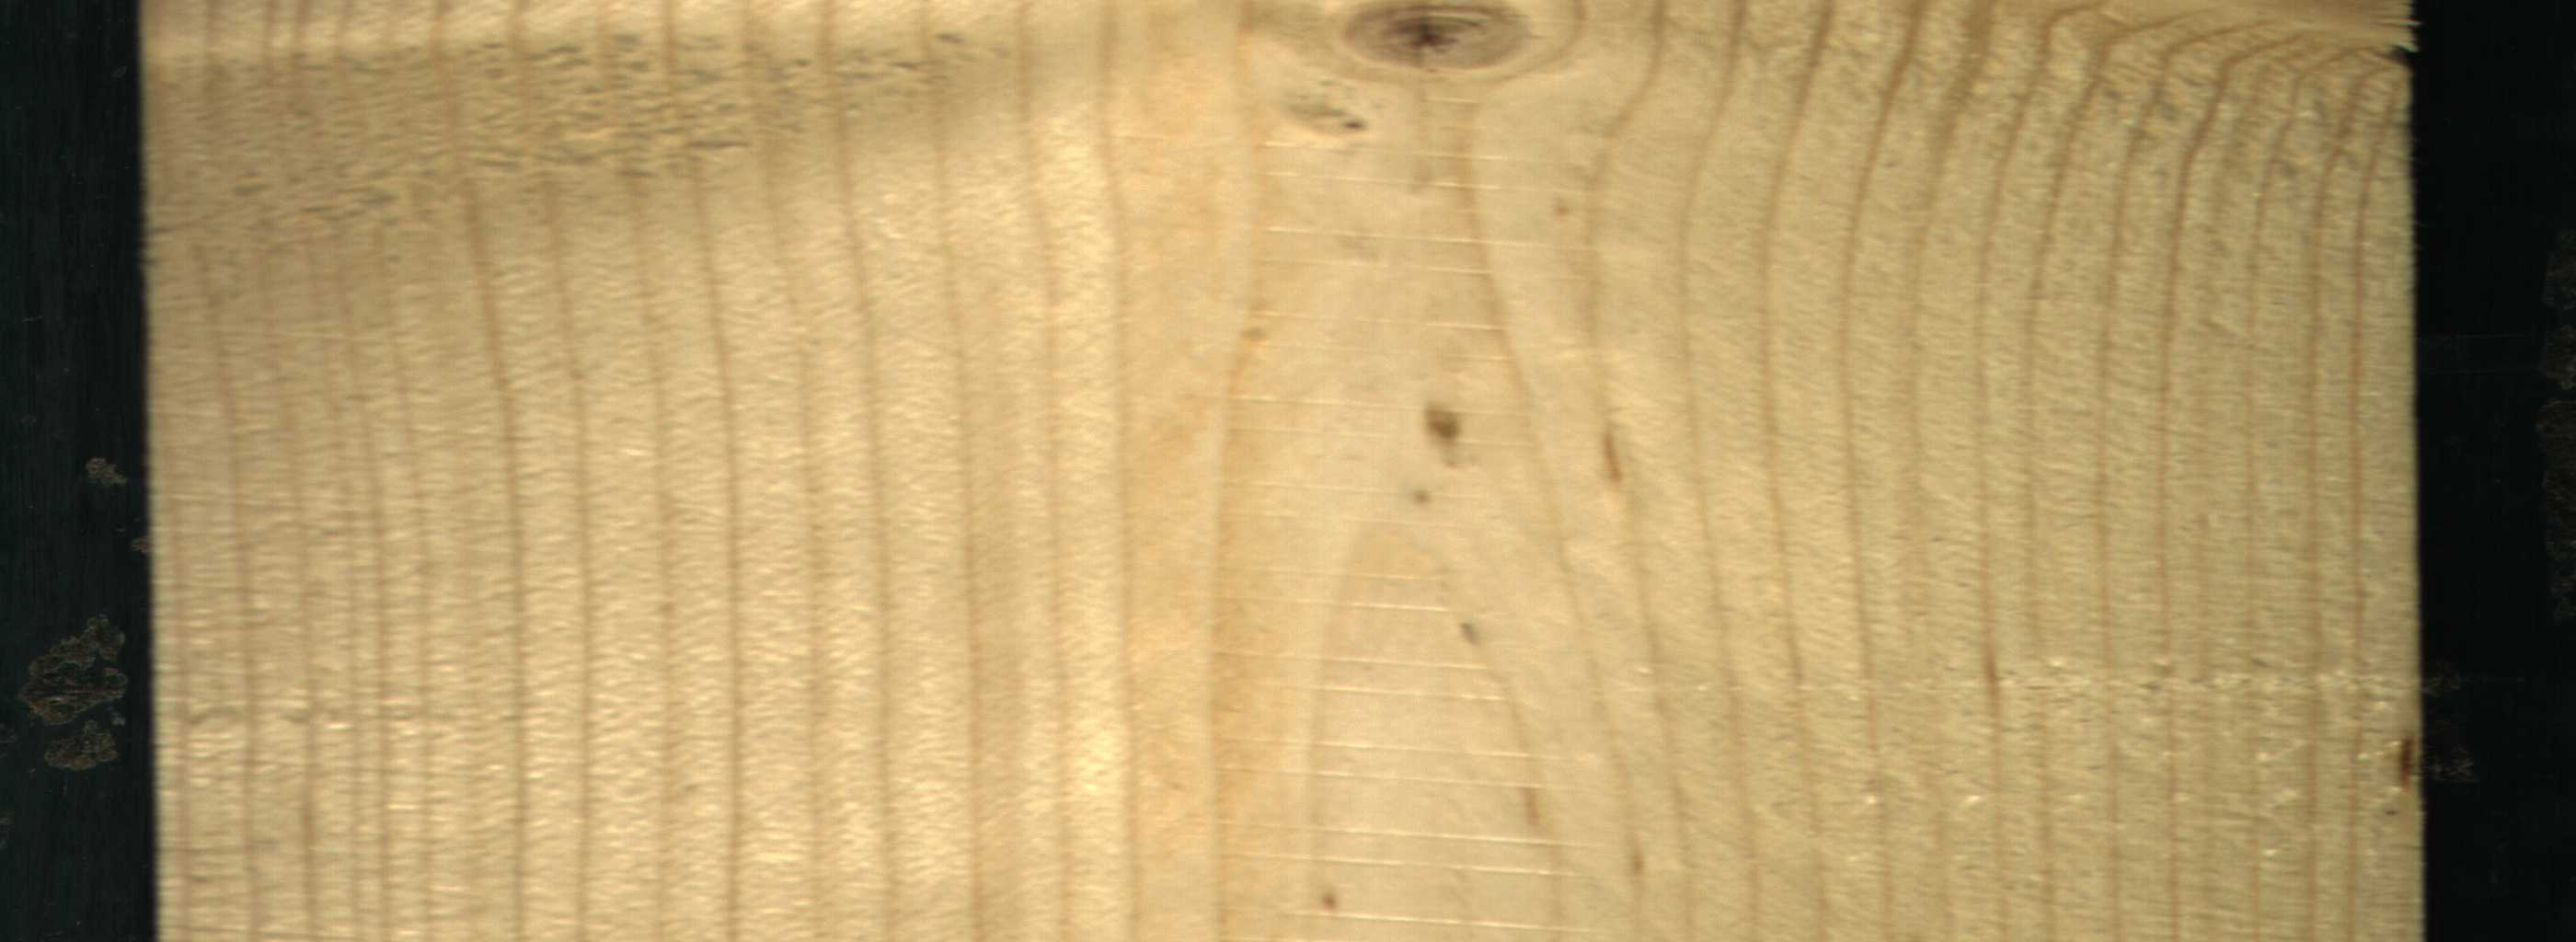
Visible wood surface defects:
Live_Knot